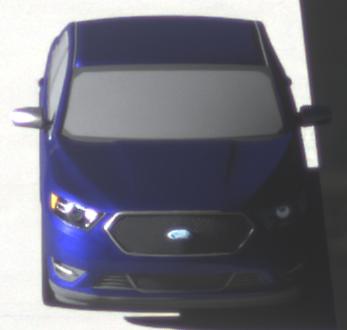
Make: Ford
Model: Taurus
Detailed model: SHO
Model produced from: 2012
Model produced until: 2019
Doors: 4
Color: blue
Road condition: dry road
Daytime: morning or afternoon
Contrast: high contrast